Current action and preconditions to check: trajectory_clear

Your task: For each precondition in the list above, predict whether it will hold at this action.

Consider the current scene as observed from the mobile robot's camera, and analyze the predicted future states of all dynamic agents (e.g., people, animals, vehicles, or any moving entities) within the NEXT SECOND.

IMPORTANT: Only answer "very likely" if you are absolutely certain—based on strong, clear evidence—that a dynamic agent will violate the precondition in the predicted future state. Do NOT answer "very likely" for unlikely, ambiguous, or low-probability risks.

Ask yourself for each precondition: Is there a high probability, with clear and convincing evidence, that the predicted future states of any dynamic agent will interfere with the predicted future state of the currently executing action within the NEXT SECOND, causing that precondition to fail?

Assess the risk level based on these predictions. Use "likely" or "very likely" if motions create a clear risk of interference.

Use "neutral" or "improbable" if agents are nearby but their predicted paths are clearly diverging or non-conflicting.

Failure Risk Categories: "very improbable", "improbable", "neutral", "likely", "very likely"

Answer Format: Output ONLY the probability_of_failure value from these categories: "very improbable", "improbable", "neutral", "likely", "very likely"

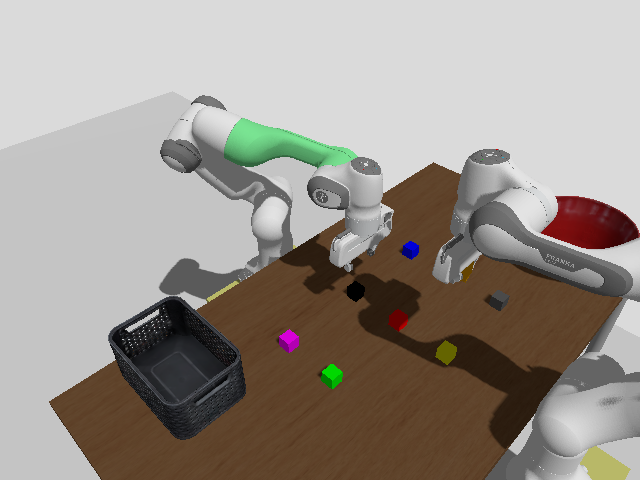

Answer: very improbable